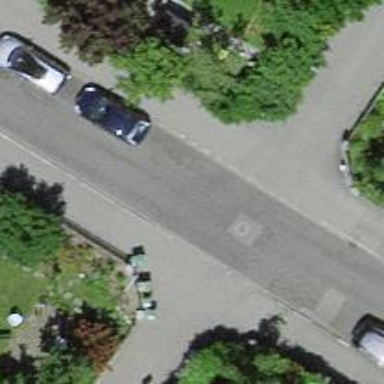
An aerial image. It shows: Residential road with asphalt surface and sidewalks on both sides. There is lane for parallel parking on the left side.